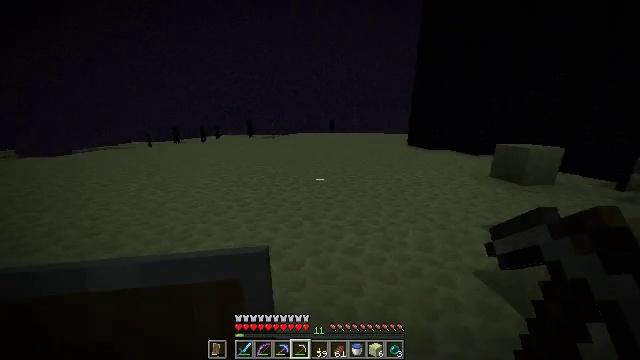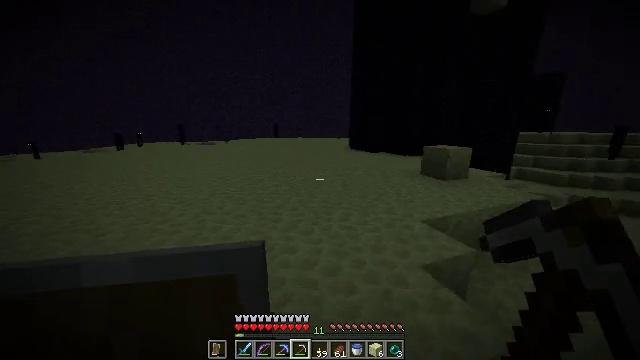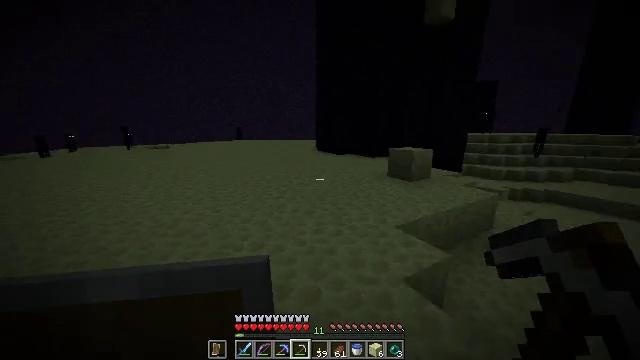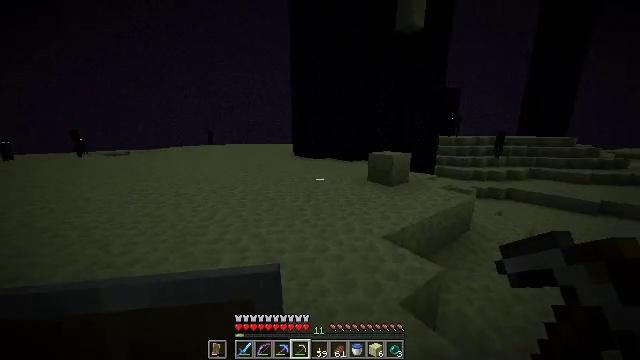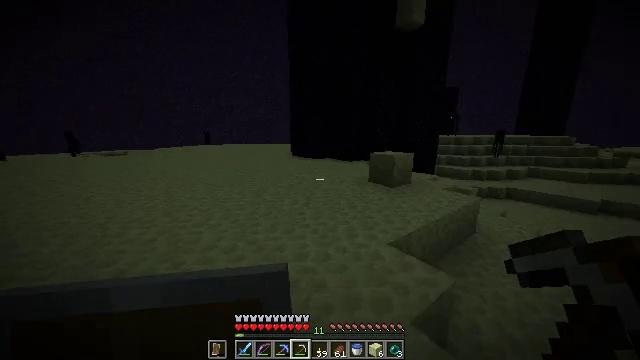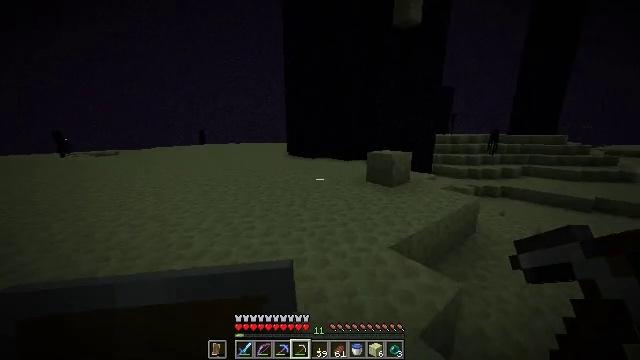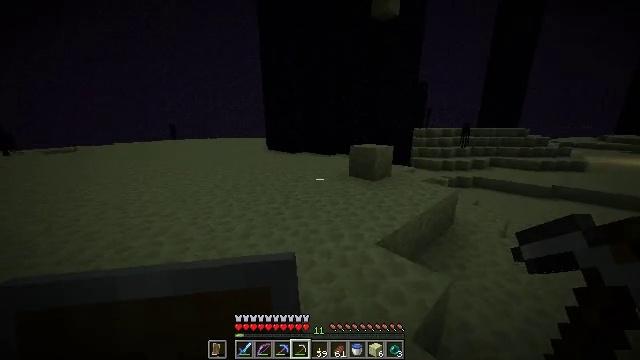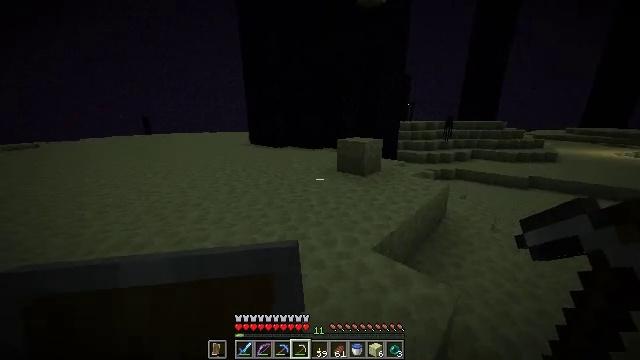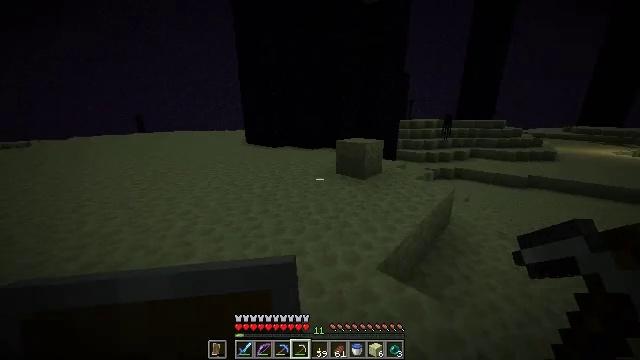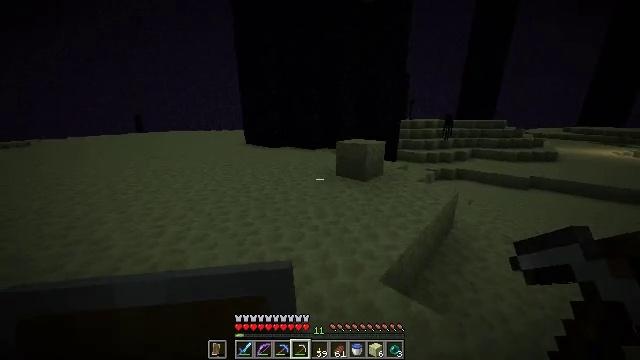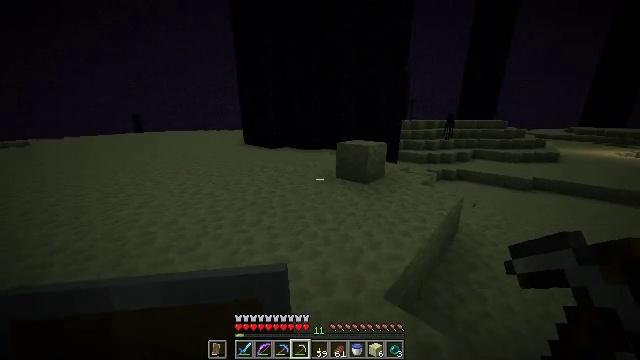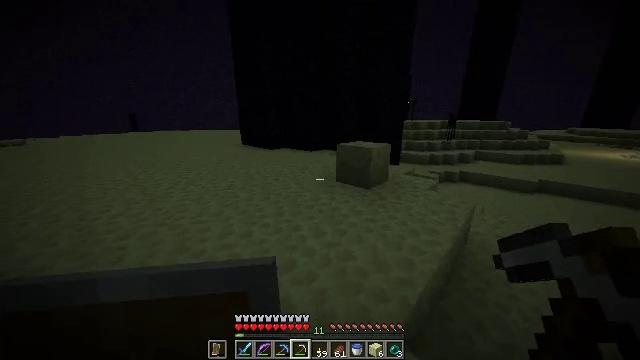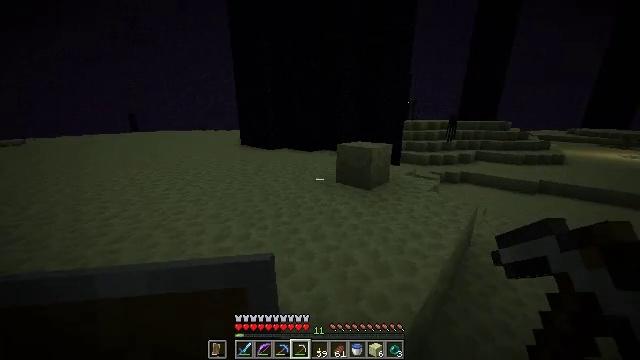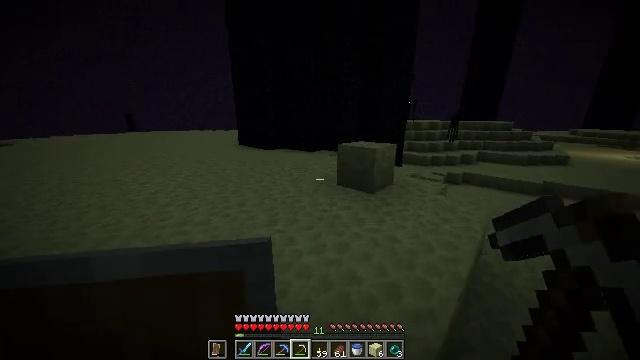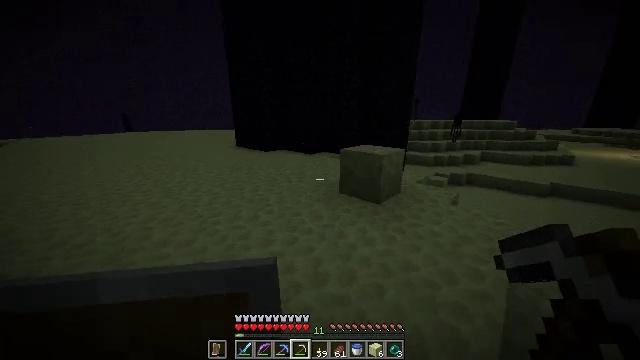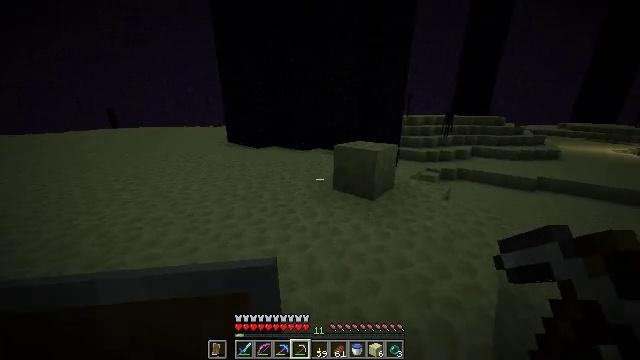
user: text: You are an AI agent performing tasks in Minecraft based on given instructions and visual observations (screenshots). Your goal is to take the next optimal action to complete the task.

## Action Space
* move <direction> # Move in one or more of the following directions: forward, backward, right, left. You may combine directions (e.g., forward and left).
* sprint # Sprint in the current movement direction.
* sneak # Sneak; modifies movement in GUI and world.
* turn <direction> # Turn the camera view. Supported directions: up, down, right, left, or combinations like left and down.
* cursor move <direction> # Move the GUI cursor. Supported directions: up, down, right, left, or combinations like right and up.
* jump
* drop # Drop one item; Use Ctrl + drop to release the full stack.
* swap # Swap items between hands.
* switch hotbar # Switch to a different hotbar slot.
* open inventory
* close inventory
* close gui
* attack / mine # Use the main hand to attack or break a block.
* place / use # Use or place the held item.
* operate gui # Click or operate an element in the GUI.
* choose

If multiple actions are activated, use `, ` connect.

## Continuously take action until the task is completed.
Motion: motion action
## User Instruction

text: Dig the end stone for building materials.
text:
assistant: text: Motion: move forward, turn right and up
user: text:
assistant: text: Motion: move forward, turn right
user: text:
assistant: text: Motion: move forward, turn right and up
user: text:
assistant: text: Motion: move forward
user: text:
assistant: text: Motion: move forward, turn right
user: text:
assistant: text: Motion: move forward, turn right and down
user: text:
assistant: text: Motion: move forward, turn right and down
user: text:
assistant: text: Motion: move forward
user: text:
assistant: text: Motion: move forward
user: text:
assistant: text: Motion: move forward
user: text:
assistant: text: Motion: move forward
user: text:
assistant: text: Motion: move forward
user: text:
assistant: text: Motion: move forward
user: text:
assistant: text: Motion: move forward
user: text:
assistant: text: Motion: move forward, turn right and down
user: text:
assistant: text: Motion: move forward, turn right and down
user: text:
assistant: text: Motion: move forward, turn right and down
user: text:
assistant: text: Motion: move forward, turn right and down
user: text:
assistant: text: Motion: move forward, turn right
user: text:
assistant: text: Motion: move forward, turn right and down
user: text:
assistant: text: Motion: move forward, turn right and down
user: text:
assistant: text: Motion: move forward, turn right
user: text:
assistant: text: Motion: move forward, attack / mine
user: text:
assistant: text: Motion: attack / mine
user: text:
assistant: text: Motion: attack / mine
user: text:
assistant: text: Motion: attack / mine
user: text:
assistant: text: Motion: attack / mine
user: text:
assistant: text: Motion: attack / mine
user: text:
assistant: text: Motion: attack / mine
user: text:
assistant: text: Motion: attack / mine